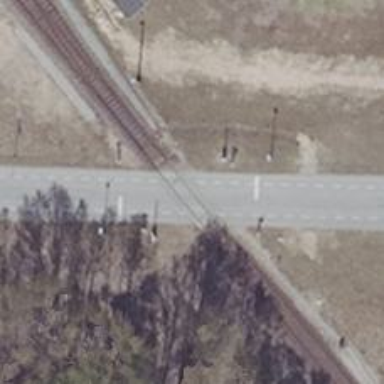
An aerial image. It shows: Railway level crossing.